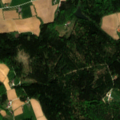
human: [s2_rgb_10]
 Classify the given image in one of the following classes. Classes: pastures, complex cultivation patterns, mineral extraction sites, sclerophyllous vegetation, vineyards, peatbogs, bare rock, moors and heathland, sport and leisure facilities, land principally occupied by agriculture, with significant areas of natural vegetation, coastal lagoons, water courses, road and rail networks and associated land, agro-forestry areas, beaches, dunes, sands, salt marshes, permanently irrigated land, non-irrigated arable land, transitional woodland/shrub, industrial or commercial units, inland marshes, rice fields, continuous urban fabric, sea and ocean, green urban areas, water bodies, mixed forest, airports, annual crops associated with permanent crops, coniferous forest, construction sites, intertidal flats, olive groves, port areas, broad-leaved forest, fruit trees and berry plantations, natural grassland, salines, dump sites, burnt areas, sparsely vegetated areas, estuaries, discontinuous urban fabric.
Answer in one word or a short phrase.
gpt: complex cultivation patterns, land principally occupied by agriculture, with significant areas of natural vegetation, broad-leaved forest, mixed forest